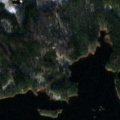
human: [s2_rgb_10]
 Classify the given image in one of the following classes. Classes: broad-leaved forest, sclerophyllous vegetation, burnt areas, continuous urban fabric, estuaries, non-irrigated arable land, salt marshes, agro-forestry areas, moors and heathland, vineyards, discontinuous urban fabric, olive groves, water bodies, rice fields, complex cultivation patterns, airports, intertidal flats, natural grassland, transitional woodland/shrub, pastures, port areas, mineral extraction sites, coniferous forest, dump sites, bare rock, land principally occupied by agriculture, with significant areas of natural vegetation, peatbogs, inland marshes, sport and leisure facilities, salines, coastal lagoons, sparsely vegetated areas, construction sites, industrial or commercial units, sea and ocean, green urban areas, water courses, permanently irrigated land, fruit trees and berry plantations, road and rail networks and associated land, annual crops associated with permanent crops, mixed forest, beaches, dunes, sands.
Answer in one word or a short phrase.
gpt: coniferous forest, mixed forest, transitional woodland/shrub, water bodies